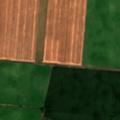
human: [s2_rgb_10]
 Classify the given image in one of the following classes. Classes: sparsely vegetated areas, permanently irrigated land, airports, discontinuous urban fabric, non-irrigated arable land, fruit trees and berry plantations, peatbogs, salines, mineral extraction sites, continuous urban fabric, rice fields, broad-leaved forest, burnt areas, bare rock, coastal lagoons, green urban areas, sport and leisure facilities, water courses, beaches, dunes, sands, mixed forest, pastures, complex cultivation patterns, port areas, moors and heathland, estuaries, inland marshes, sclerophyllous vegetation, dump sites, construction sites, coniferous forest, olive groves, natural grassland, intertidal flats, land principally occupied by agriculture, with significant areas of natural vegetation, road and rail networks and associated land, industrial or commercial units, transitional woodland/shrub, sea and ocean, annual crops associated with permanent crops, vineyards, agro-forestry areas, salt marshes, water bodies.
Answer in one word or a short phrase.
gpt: non-irrigated arable land